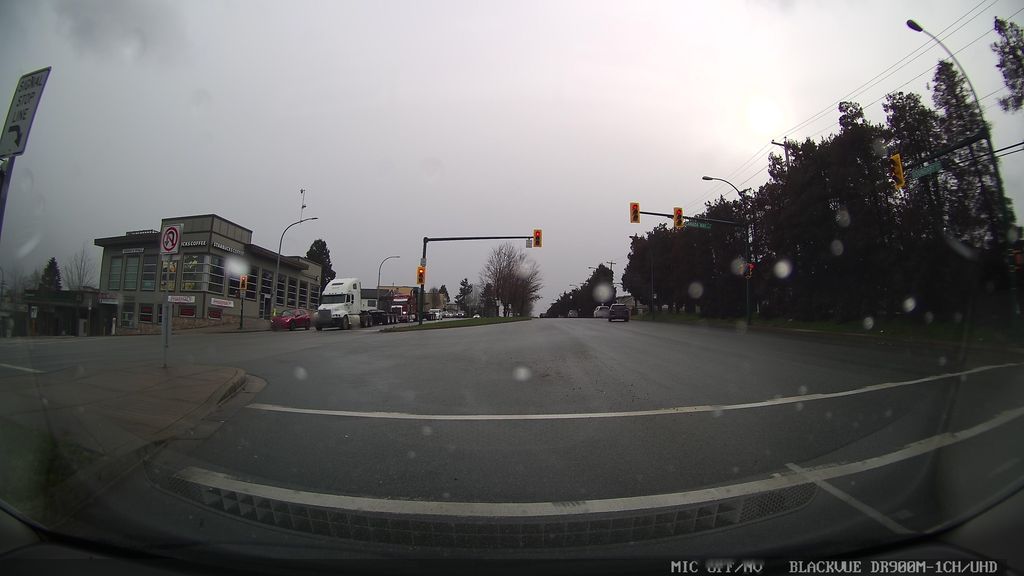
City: vancouver